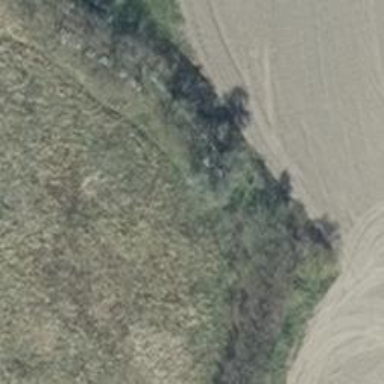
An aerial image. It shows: Row of deciduous broadleaved trees.